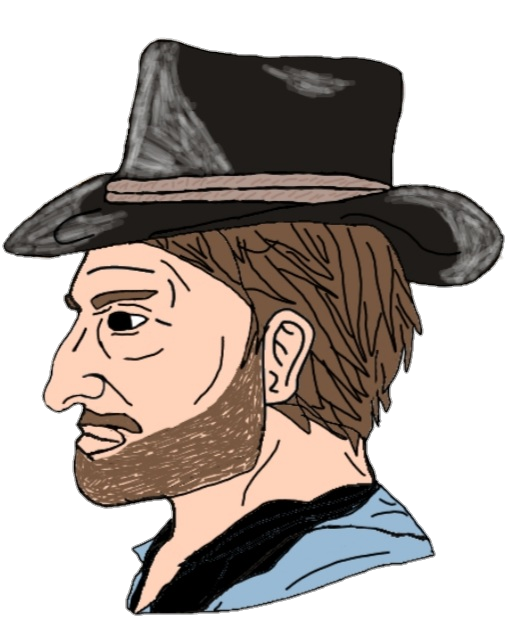
Label: 4_Yes_Chad